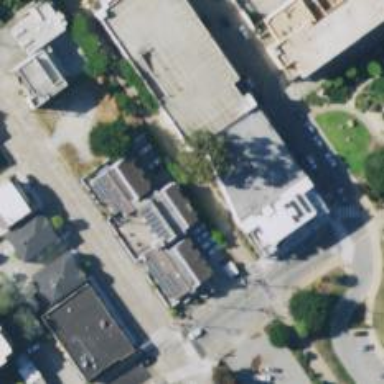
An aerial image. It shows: Building with roof made of asphalt.